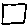
Label: square